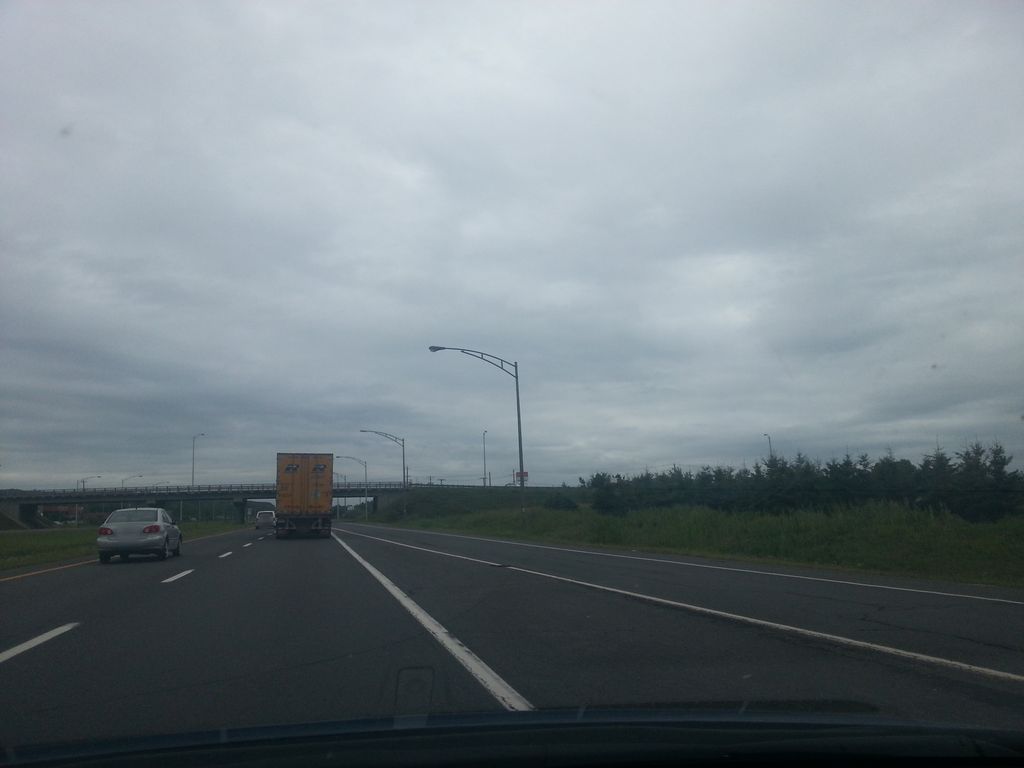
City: quebec_city